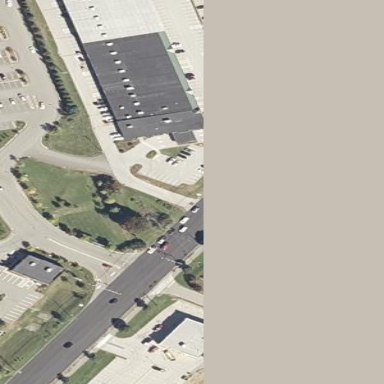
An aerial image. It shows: Parking area.